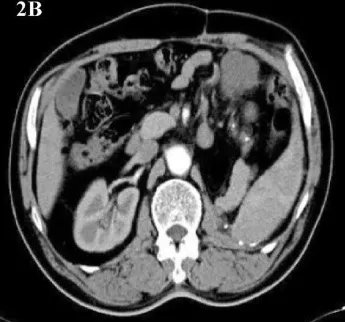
(A, B) Abdominal image before the second operation.
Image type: radiology (ct)